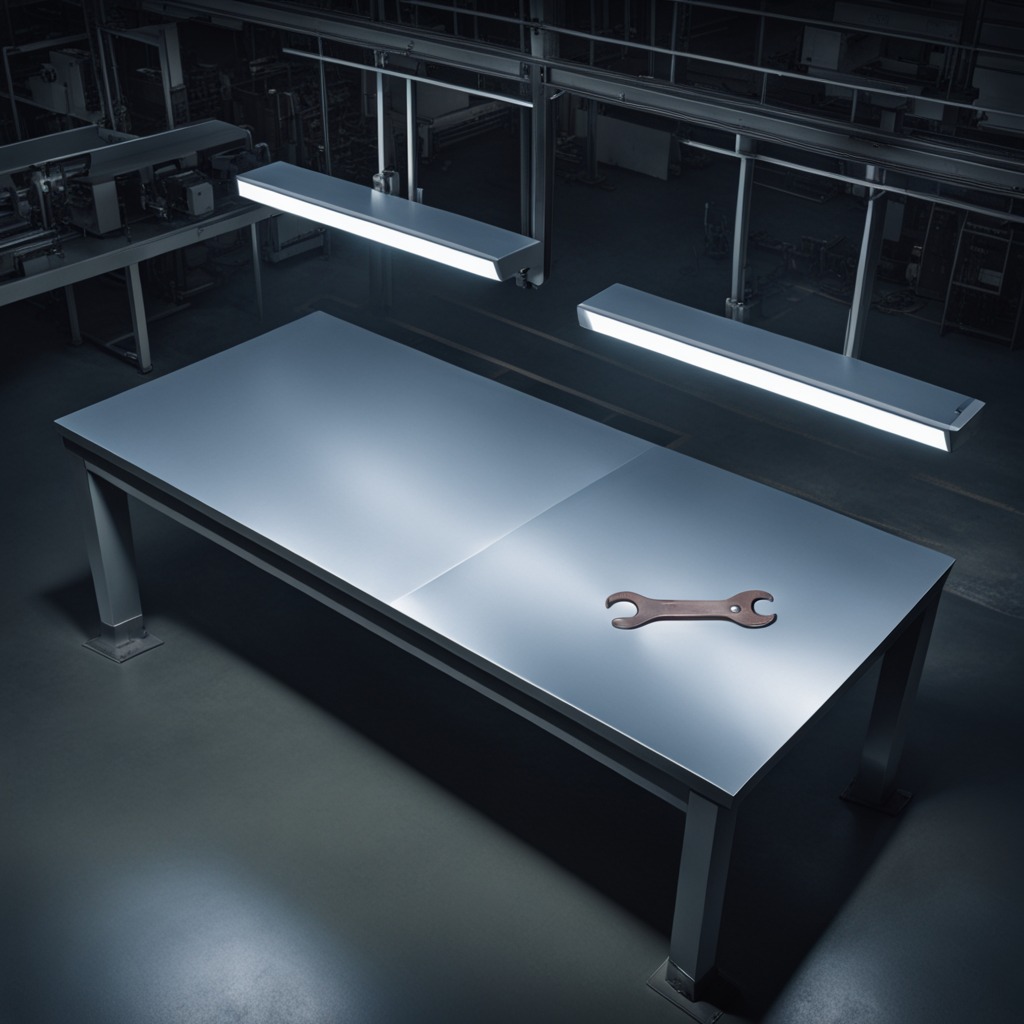
An wrench is lying on a clean empty table in a basement in the evening.